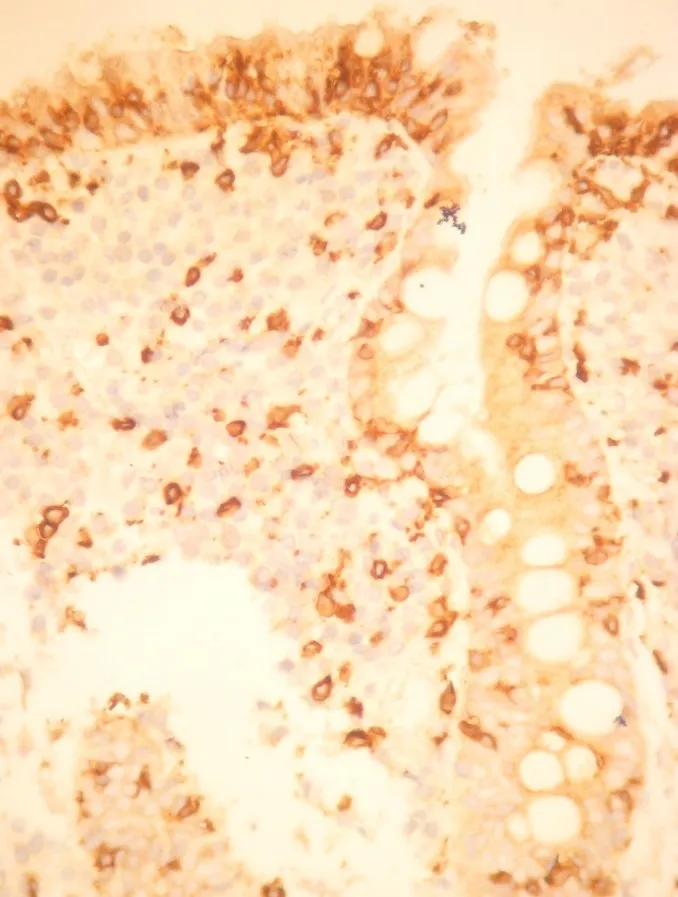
Immunohistochemistry: CD 3 positive intraepithelial T lymphocytes, 400x.
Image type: pathology (immunostaining)